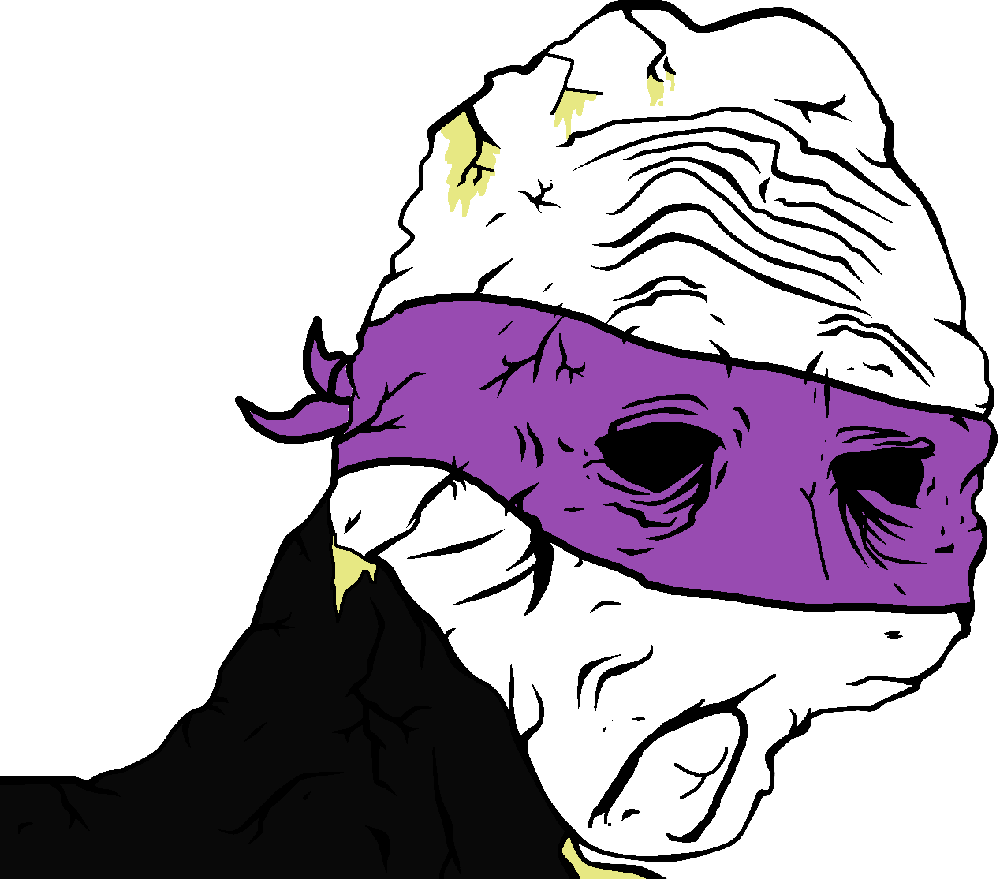
Label: 5_Yes_Honey